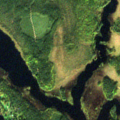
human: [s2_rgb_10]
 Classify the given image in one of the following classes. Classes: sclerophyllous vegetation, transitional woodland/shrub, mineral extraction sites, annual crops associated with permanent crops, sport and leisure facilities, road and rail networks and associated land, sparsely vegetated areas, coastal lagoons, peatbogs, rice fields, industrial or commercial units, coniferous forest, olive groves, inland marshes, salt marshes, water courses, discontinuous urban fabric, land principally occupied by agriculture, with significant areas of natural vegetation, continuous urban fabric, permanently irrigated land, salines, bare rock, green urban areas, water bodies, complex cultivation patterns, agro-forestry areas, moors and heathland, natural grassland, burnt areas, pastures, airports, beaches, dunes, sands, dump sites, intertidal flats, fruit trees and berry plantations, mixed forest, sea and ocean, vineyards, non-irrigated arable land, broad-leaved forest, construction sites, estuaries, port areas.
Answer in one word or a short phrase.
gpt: coniferous forest, transitional woodland/shrub, peatbogs, water courses, water bodies